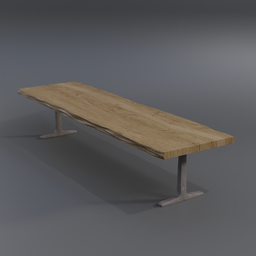
Label: furniture